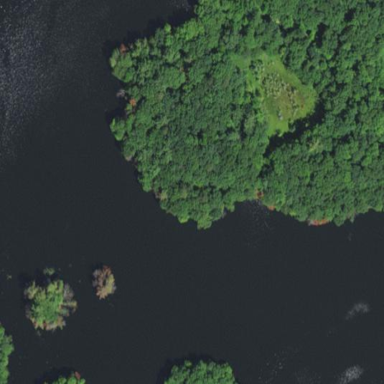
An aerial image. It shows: Beautiful lake surrounded by nature.